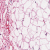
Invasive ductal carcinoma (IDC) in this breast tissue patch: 0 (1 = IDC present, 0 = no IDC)